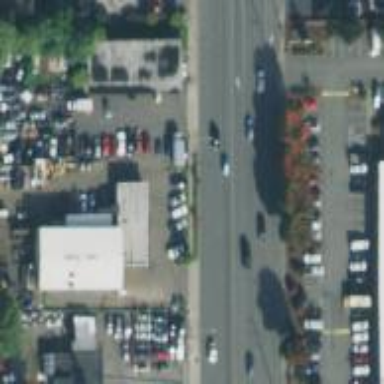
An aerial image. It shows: Commercial area.